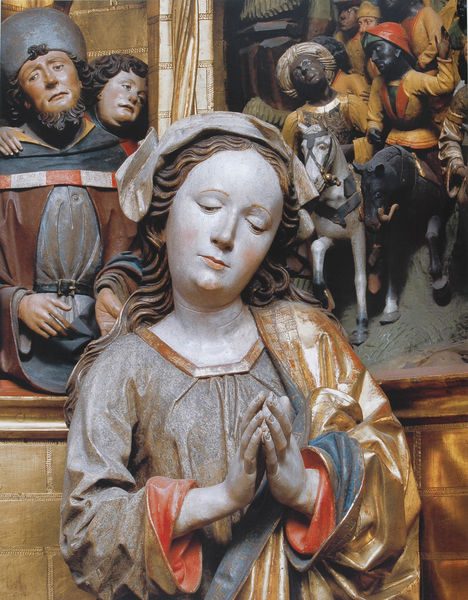
Titel: Hochaltar, Mittelschrein, Maria der Anbetung (Detail)
Künstler: Hans Klocker
Standort: Bozen
Institution: Franziskanerkirche
Schlagwörter: blau, kopf, schatten, umhang, weiß, gelb, menschen, ocker, ausschnitt, braun, bunt, finger, frau, frisur, geste, grau, haar, hintergrund, holz, hut, hüte, kleid, licht, mund, männer, nase, schwarz, stirn, gürtel, rot, schleier, tiere, tuch, beige, haube, bart, jung, wand, augen, falten, gesicht, inkarnat, mensch, steine, trauer, hals, hände, kirche, figur, gewand, gold, haare, mantel, augenbrauen, gotik, kinn, lippen, locken, pferd, pferde, reiter, skulptur, statue, deutschland, kopfbedeckung, relief, farbig, wellen, mauer, könig, gefaltet, kopftuch, detail, mimik, bildhauerei, faltenwurf, plastik, lider, geneigt, bemalt, foto, fotografie, photographie, neger, schwarze, vergoldet, religion, geschirr, gestik, beten, gebet, schimmel, altar, hochaltar, schnitzerei, photo, fragment, sims, gefaltete hände, schwarzer, gotisch, leid, mittelalter, andacht, ballustrade, mohr, heilige, gefasst, maria, madonna, anbetung, betend, turban, szenen, fassung, aufnahme, vergoldung, schnitzwerk, gewandfalten, bund, elefant, altarfigur, holzskulptur, andachtsbild, retabel, schnitzkunst, polychrom, mohren, blattgold, muttergottes, mittelschrein, schnitzfigur, fabfoto, holzplastik, scnitzerei, bemalte skulptur, rabenden, hl.drei könige